Question: I am using HttpClient to send a GET request to a server inside of a while loop
'''
while (cycle < maxcycle)
{
var searchParameters = new ASearchParameters
{
Page = cycle++,
id = getid
};
var searchResponse = await Client.SearchAsync(searchParameters);
}
'''
and the SearchAsync contains
'''
public async Task<AuctionResponse> SearchAsync()
{
var uriString = "Contains a https url with parameters"
var searchResponseMessage = await HttpClient.GetAsync(uriString);
return await Deserialize<AuctionResponse>(searchResponseMessage);
}
'''
The thing is after every request there is a delay before the next request is started.
you can see this in fiddler timeline and also in fiddler there is "Tunnel To" example.com:443 before every request

## Question : Why is there a delay and how to remove it ?
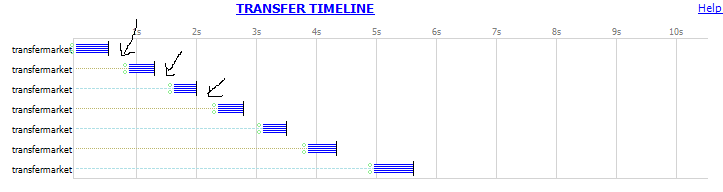
Answer: I see two things that are happening here. First, depending on the deserializer, it may take a while to translate your response back into an object. You might want to time that step and see if that's not the majority of your time spent. Second, the SSL handshake (the origin of your "tunnel to") does require a round trip to establish the SSL channel. I thought HttpClient sent a Keep-Alive header by default, but you may want to see if it is A) not being sent or B) being rejected. If you are re-establishing an SSL channel for each request, that could easily take on the order of a hundred ms all by itself (depending upon the server/network load).
If you're using Fiddler, you can enable the ability to inspect SSL traffic to see what the actual request/response headers are.